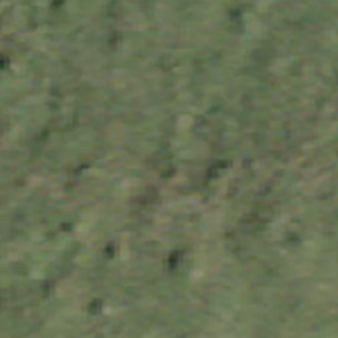
Label: other